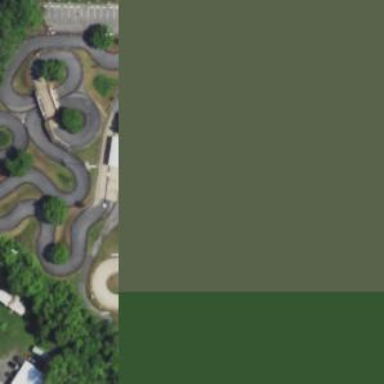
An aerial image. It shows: Karting raceway.